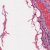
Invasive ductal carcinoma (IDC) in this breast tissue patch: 0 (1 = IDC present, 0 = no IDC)